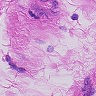
Metastatic tissue present: no